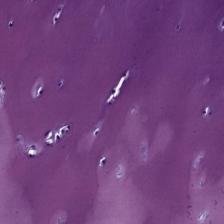
Label: Non-Tumor